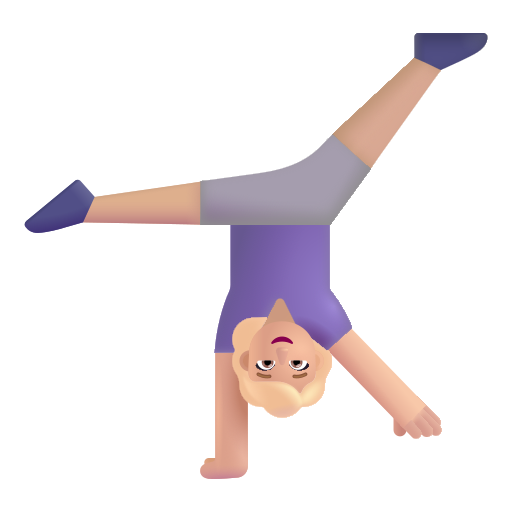
woman cartwheeling color  light